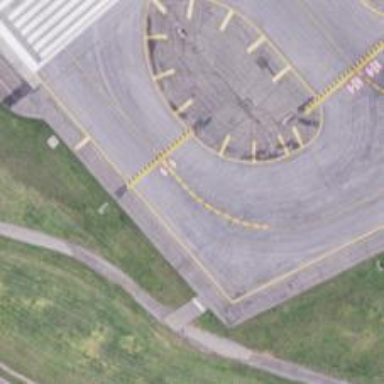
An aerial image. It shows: Asphalt taxiway in the airport.